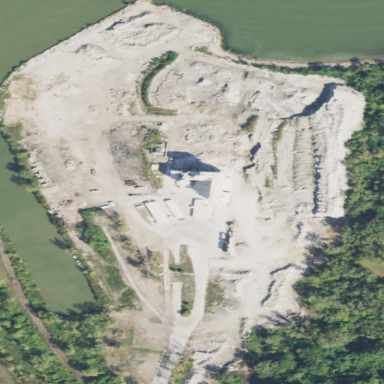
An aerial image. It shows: Quarry area.